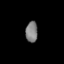
Tissue: lung
Cell type: Endothelial cells
Senescence score: 0.6136
Nuclear area (px): 247
Mean DAPI intensity: 125.113